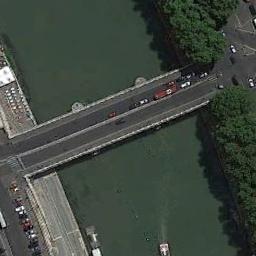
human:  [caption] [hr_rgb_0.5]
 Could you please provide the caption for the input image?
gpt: There is a bridge with some cars over the river next to some trees .

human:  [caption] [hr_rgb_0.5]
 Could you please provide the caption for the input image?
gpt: Most of the area the bridge crosses is forest .

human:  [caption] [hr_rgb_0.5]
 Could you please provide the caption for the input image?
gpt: A bridge built on a green river and two parking lots on one side of the river, And some trees on the other side of the river .

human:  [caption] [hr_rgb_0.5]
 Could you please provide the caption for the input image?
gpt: A bridge connects the land on both sides of the turquoise water  There are many cars on the bridge, And many cars are parked on the banks of the river .

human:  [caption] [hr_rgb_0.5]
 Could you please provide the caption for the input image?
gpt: There are many cars on the bridge .